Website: lowes
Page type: order-tracking
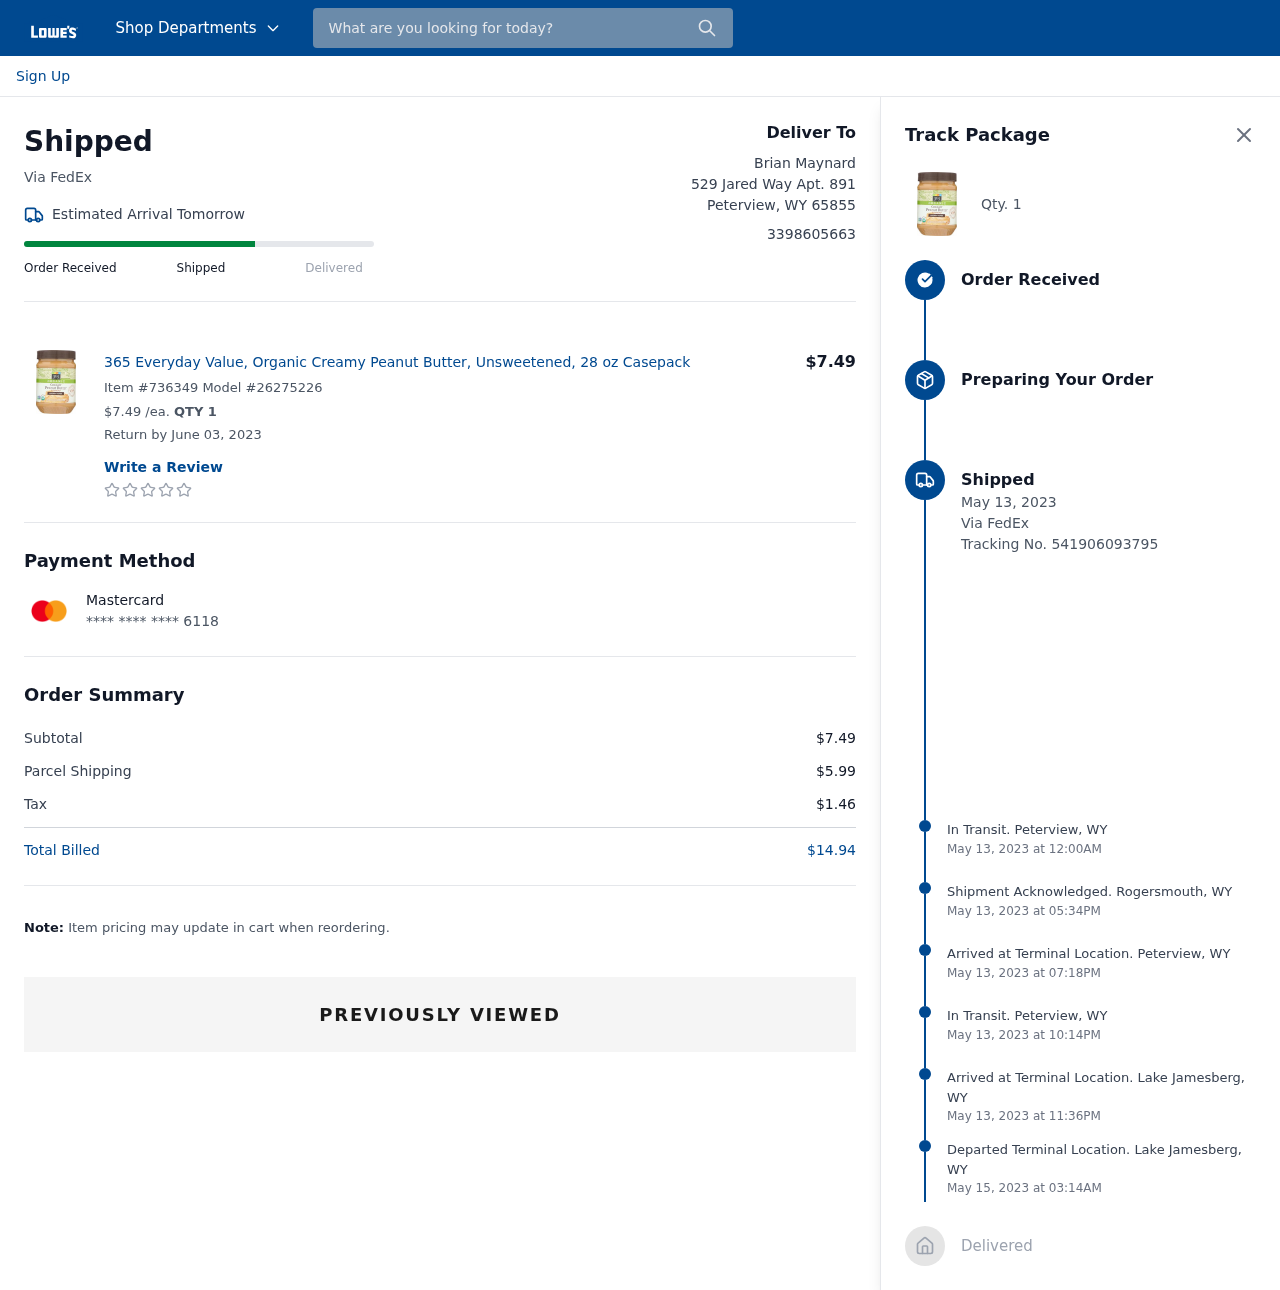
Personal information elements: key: PII_CARD_LAST4
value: **** **** **** 6118
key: PII_CARD_TYPE
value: Mastercard
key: PII_CITY_STATE
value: Peterview, WY
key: PII_CITY_STATE_ZIP
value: Peterview, WY 65855
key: PII_FULLNAME
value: Brian Maynard
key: PII_PHONE
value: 3398605663
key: PII_STREET
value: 529 Jared Way Apt. 891
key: PII_CITY_STATE2
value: Rogersmouth, WY
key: PII_STATE_ABBR
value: WY
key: PII_CITY
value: Peterview
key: PII_CITY_STATE3
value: Lake Jamesberg, WY
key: PII_CITY3
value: Lake Jamesberg
Product elements: key: PRODUCT1_NAME
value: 365 Everyday Value, Organic Creamy Peanut Butter, Unsweetened, 28 oz Casepack
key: PRODUCT1_PRICE
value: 7.49
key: PRODUCT1_QUANTITY
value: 1
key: PRODUCT1_TOTAL
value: $7.49
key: PRODUCT1_QUANTITY2
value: Qty. 1
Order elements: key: ORDER_DELIVERY_DATE
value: Estimated Arrival Tomorrow
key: ORDER_ITEM_NUMBER
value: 736349
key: ORDER_MODEL_NUMBER
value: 26275226
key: ORDER_RETURN_BY_DATE
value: Return by June 03, 2023
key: ORDER_SUBTOTAL
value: $7.49
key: ORDER_SHIPPING_COST
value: $5.99
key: ORDER_TAX
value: $1.46
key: ORDER_TOTAL
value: $14.94
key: ORDER_SHIPPING_DATE
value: May 13, 2023
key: ORDER_TRACKING_NUMBER
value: Tracking No. 541906093795
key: ORDER_TRACKING_EVENT1
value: May 13, 2023 at 12:00AM
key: ORDER_TRACKING_EVENT2
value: May 13, 2023 at 05:34PM
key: ORDER_TRACKING_EVENT3
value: May 13, 2023 at 07:18PM
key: ORDER_TRACKING_EVENT4
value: May 13, 2023 at 10:14PM
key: ORDER_TRACKING_EVENT5
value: May 13, 2023 at 11:36PM
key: ORDER_TRACKING_EVENT6
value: May 15, 2023 at 03:14AM
Search elements: key: HEADER_SEARCH
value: What are you looking for today?